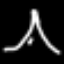
Label: The Eiffel Tower